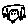
Label: smiley face